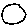
Label: circle